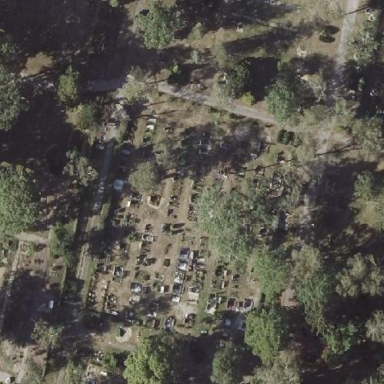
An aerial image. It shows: Sector within cemetery.